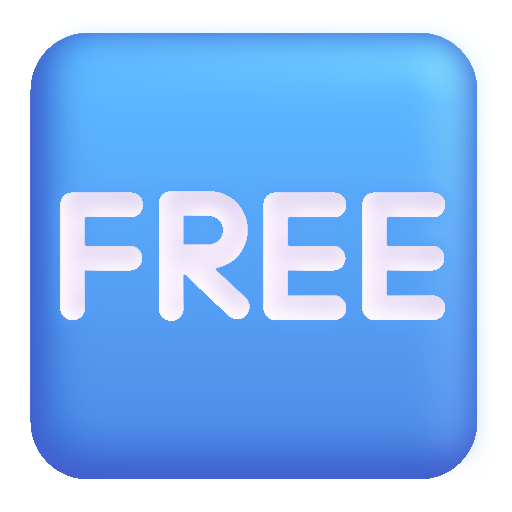
free button color